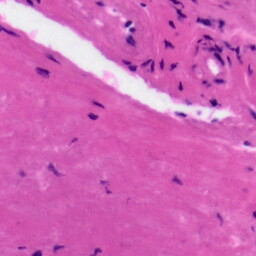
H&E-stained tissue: Tonsil